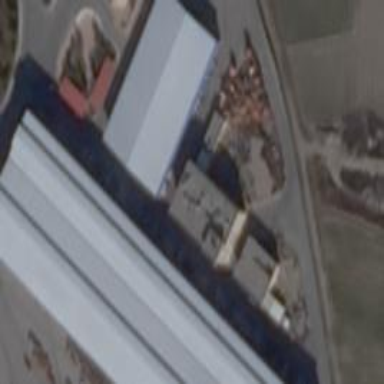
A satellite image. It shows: Industrial building.